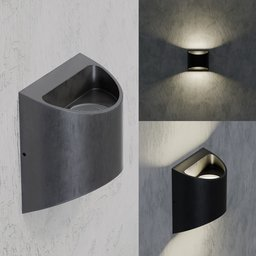
Label: lighting